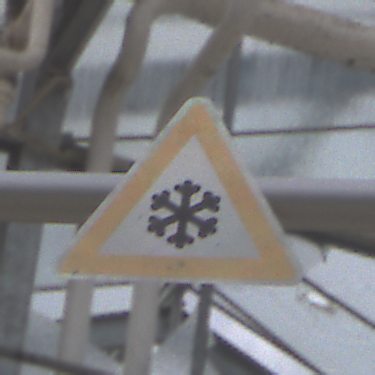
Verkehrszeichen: SchneeOderEisglaette
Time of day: Midday
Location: Roofed (Special)
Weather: Overcast
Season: NotSpecified
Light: Natural